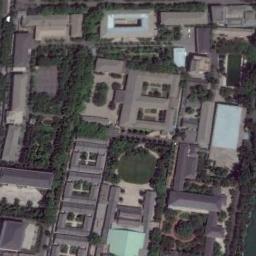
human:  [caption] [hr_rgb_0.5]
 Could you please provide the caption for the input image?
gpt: The palace has some gray palaces and green areas .

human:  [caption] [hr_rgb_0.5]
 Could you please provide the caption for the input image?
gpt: The palace is surrounded by bare land .

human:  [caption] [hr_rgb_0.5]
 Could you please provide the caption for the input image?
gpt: The palace is surrounded by buildings and trees .

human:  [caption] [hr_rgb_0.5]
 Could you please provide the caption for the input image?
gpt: There are some trees near the palace .

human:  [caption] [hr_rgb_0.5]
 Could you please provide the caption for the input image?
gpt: There are some green trees in the palace .